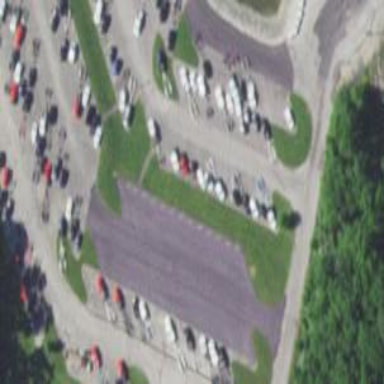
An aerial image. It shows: Paved parking area.